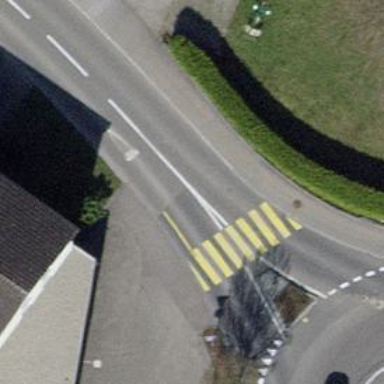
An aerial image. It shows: Zebra crossing on the road.